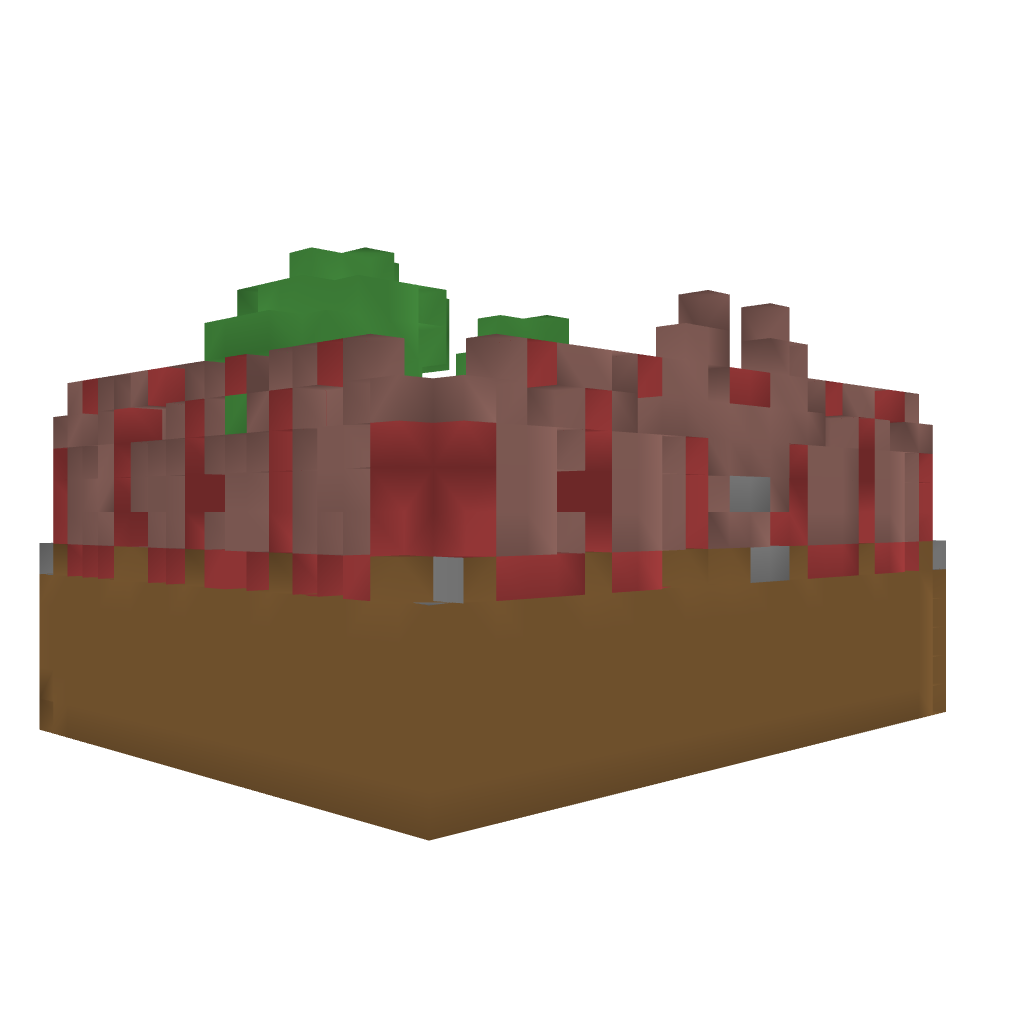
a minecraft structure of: Evil Park bad low quality